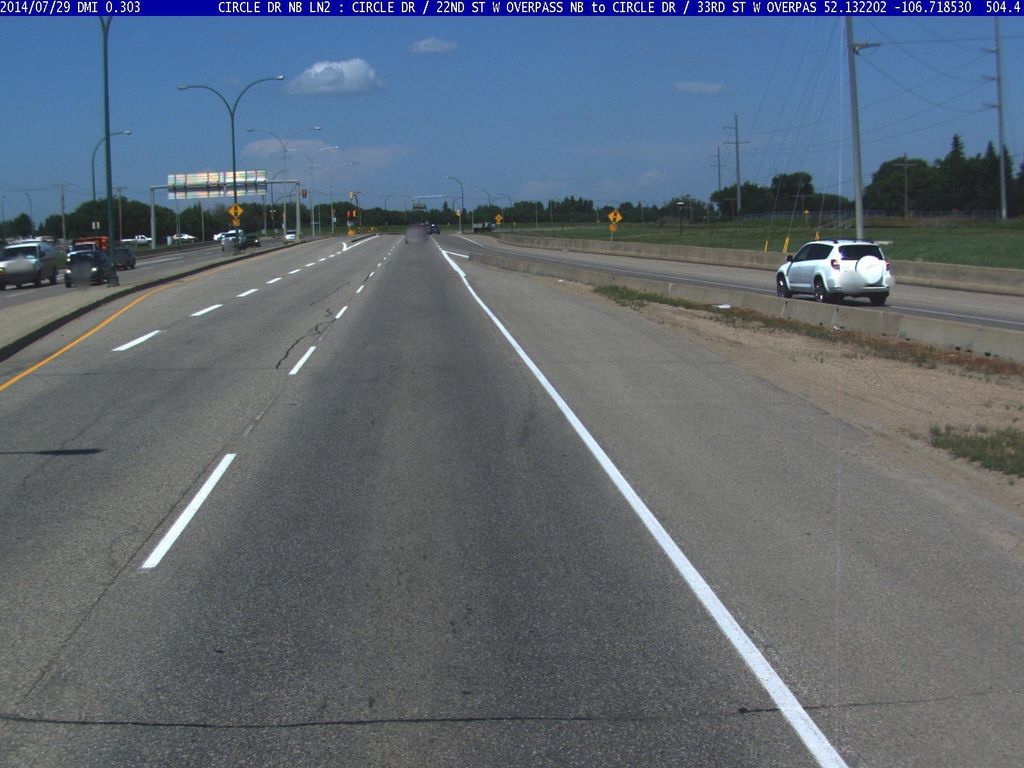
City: saskatoon